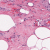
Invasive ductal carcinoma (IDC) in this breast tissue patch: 0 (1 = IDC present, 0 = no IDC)